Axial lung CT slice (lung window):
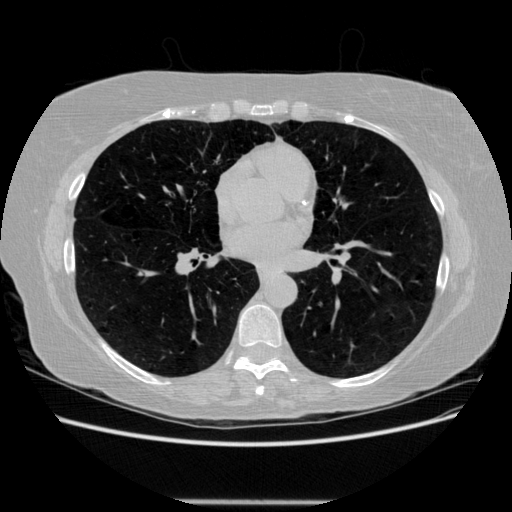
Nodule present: no